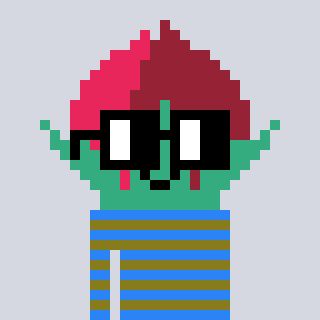
a pixel art character with square black glasses, a rosebud-shaped head and a gunk-colored body on a cool background